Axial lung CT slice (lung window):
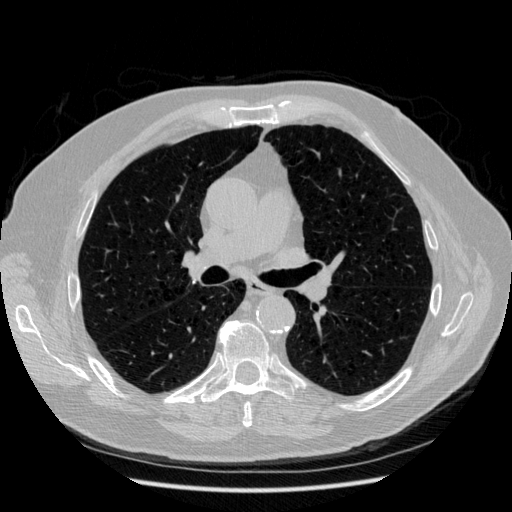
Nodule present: no